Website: home-depot
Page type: payment
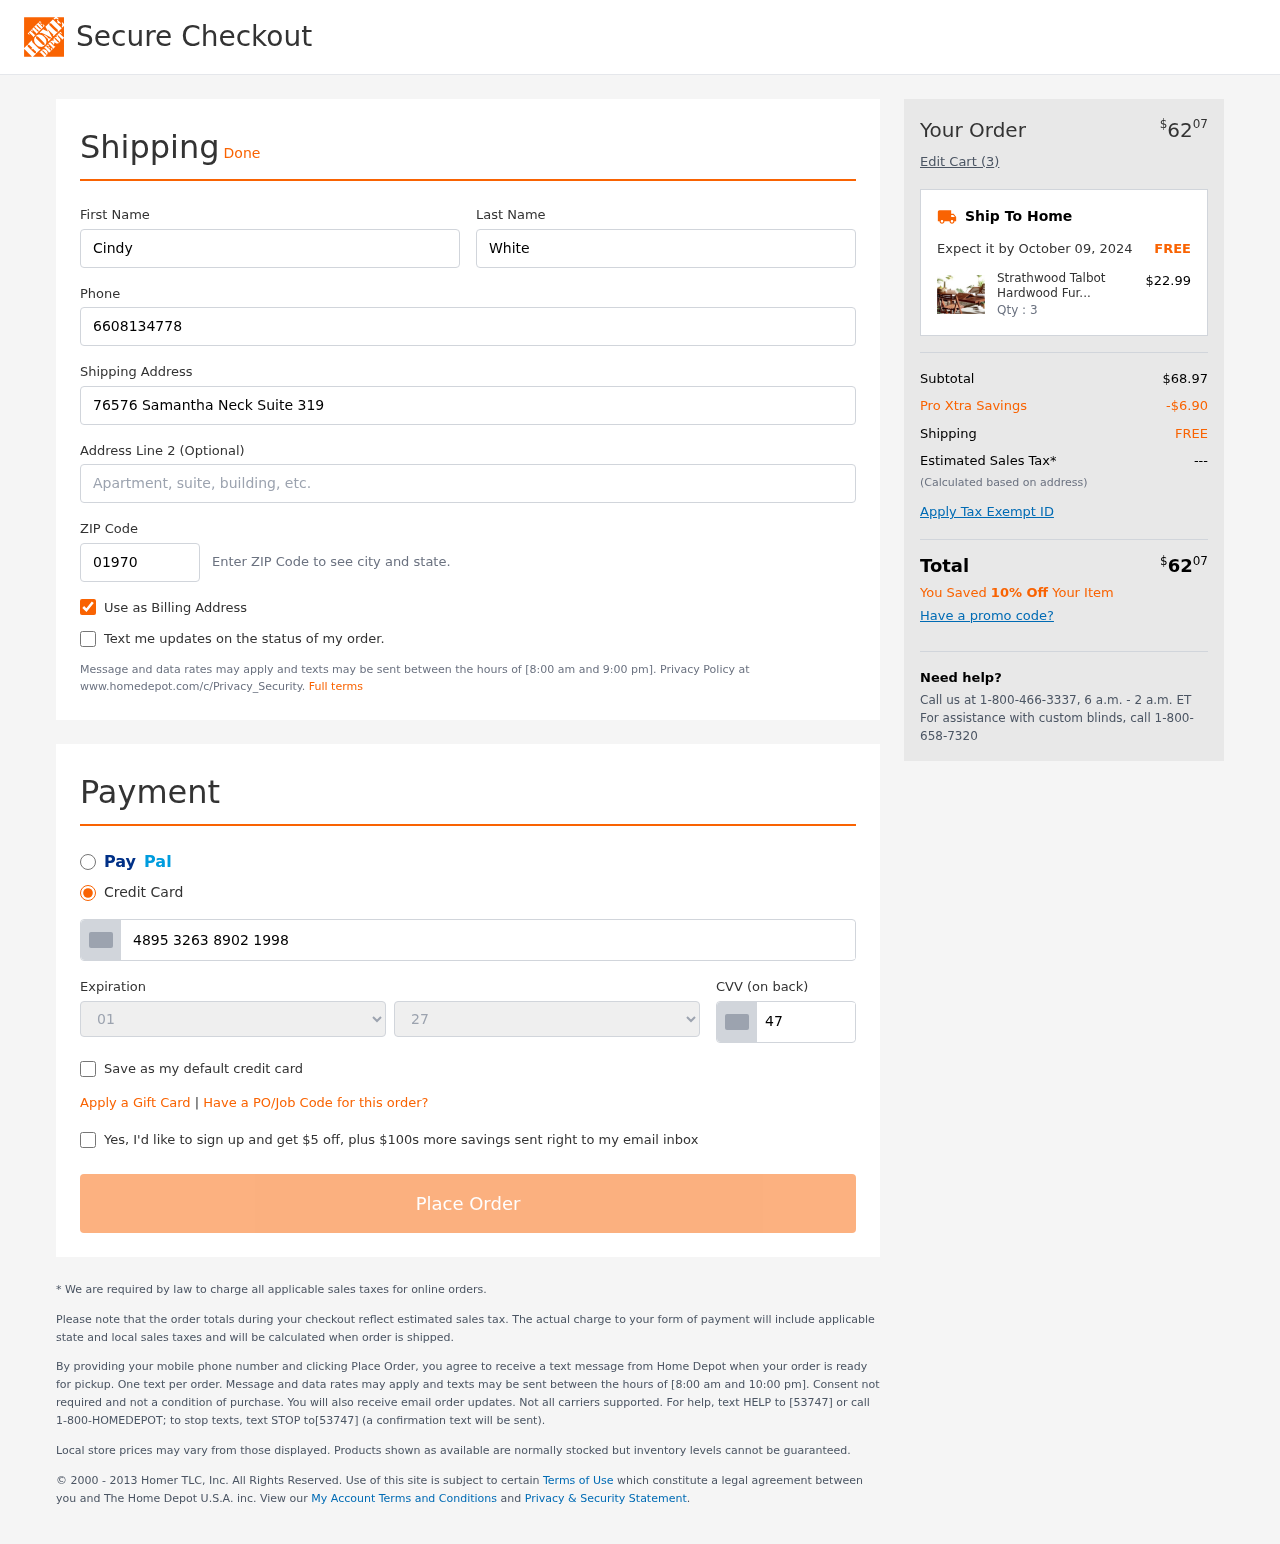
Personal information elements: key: PII_CARD_CVV
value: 471
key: PII_CARD_EXPIRY_MONTH
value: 01
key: PII_CARD_EXPIRY_YEAR
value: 27
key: PII_CARD_NUMBER
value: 4895 3263 8902 1998
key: PII_FIRSTNAME
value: Cindy
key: PII_LASTNAME
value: White
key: PII_PHONE
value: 6608134778
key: PII_POSTCODE
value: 01970
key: PII_STREET
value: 76576 Samantha Neck Suite 319
Product elements: key: PRODUCT1_NAME
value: Strathwood Talbot Hardwood Furniture Collection
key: PRODUCT1_PRICE
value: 22.99
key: PRODUCT1_QUANTITY
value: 3
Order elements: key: ORDER_TOTAL
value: $6207
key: ORDER_NUM_ITEMS
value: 3
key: ORDER_DELIVERY_DATE
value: October 09, 2024
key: ORDER_SUBTOTAL
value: $68.97
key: ORDER_DISCOUNT
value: -$6.90
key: ORDER_SHIPPING_COST
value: FREE